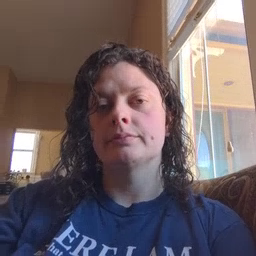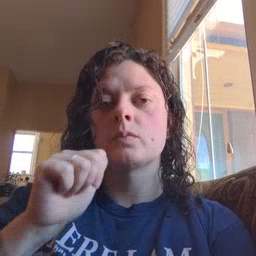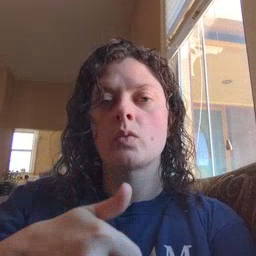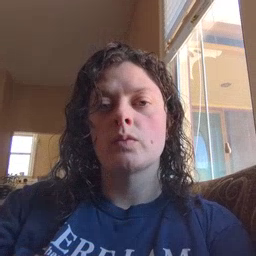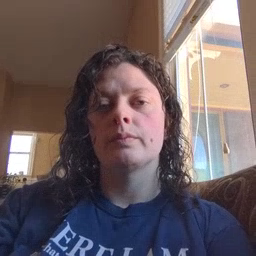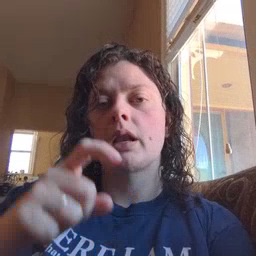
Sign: tomorrow